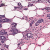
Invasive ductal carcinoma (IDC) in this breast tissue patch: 0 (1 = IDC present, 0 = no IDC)